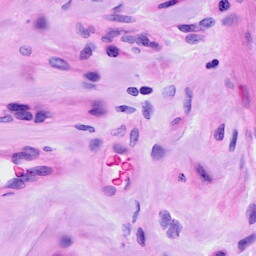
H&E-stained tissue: Ovarian